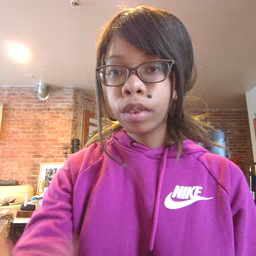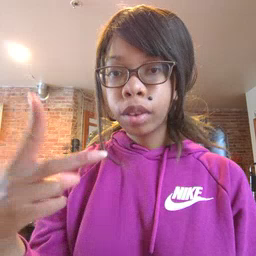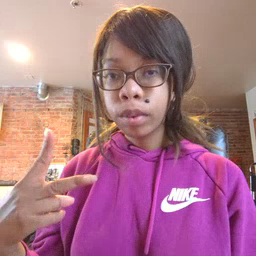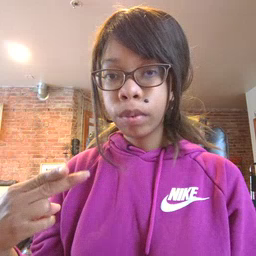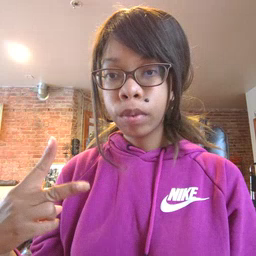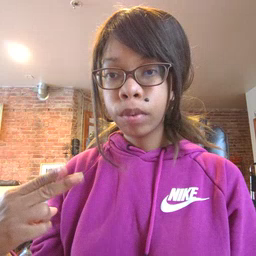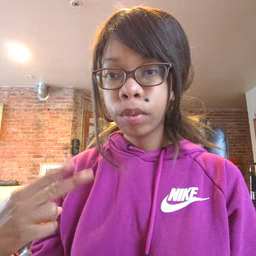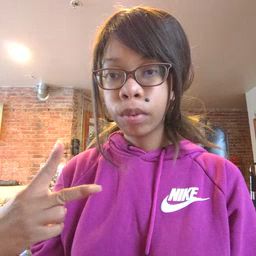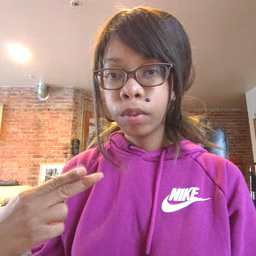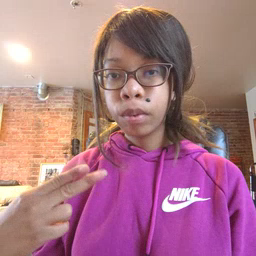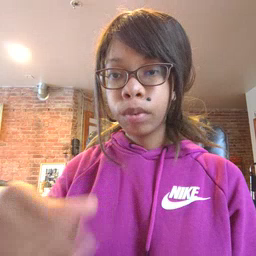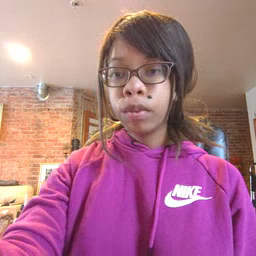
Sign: scissors